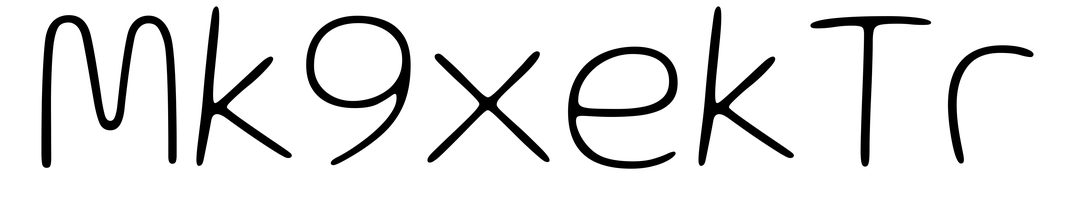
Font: Gluten_Thin